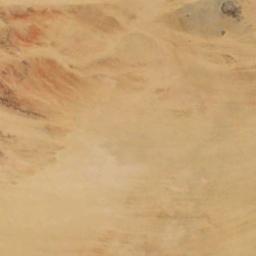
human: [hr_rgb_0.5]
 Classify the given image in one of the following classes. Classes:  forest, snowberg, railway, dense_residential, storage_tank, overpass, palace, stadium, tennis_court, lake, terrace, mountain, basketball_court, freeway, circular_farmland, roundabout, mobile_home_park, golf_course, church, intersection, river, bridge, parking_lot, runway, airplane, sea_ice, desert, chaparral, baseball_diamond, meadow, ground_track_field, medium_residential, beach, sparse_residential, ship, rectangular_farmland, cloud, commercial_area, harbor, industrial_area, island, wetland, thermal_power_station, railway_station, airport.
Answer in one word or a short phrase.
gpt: desert